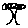
Label: tree